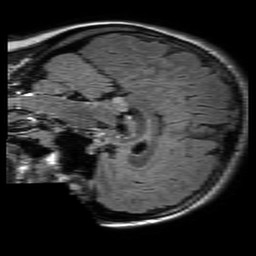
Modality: FLAIR
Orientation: sagittal
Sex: female
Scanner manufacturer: philips
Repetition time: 11 s
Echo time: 0.125 s